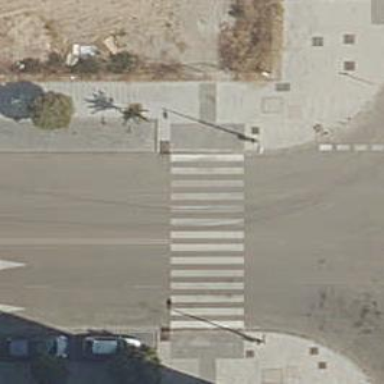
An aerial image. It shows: Uncontrolled crossing on the road.